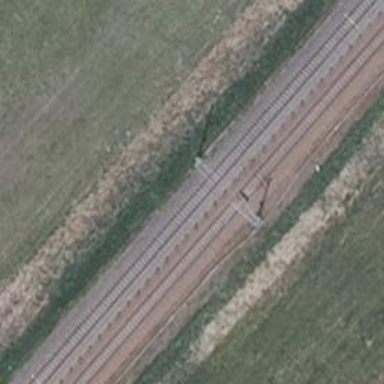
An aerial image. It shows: Railway milestone with catenary mast.